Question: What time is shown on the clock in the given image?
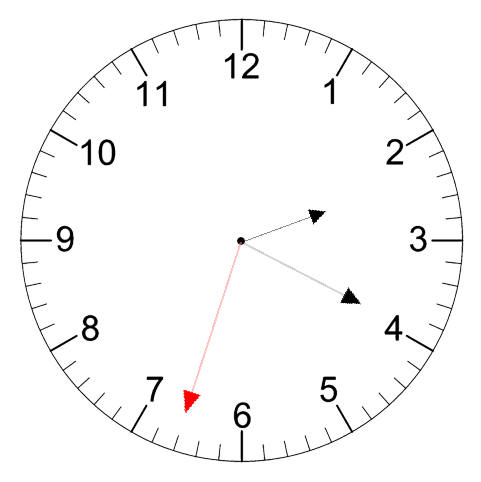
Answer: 02:19:33